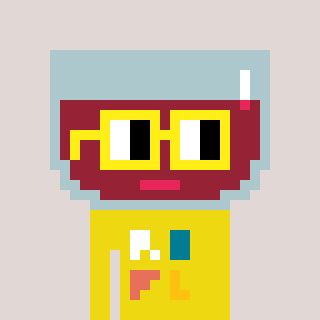
a pixel art character with square yellow glasses, a wine-shaped head and a yellow-colored body on a warm background